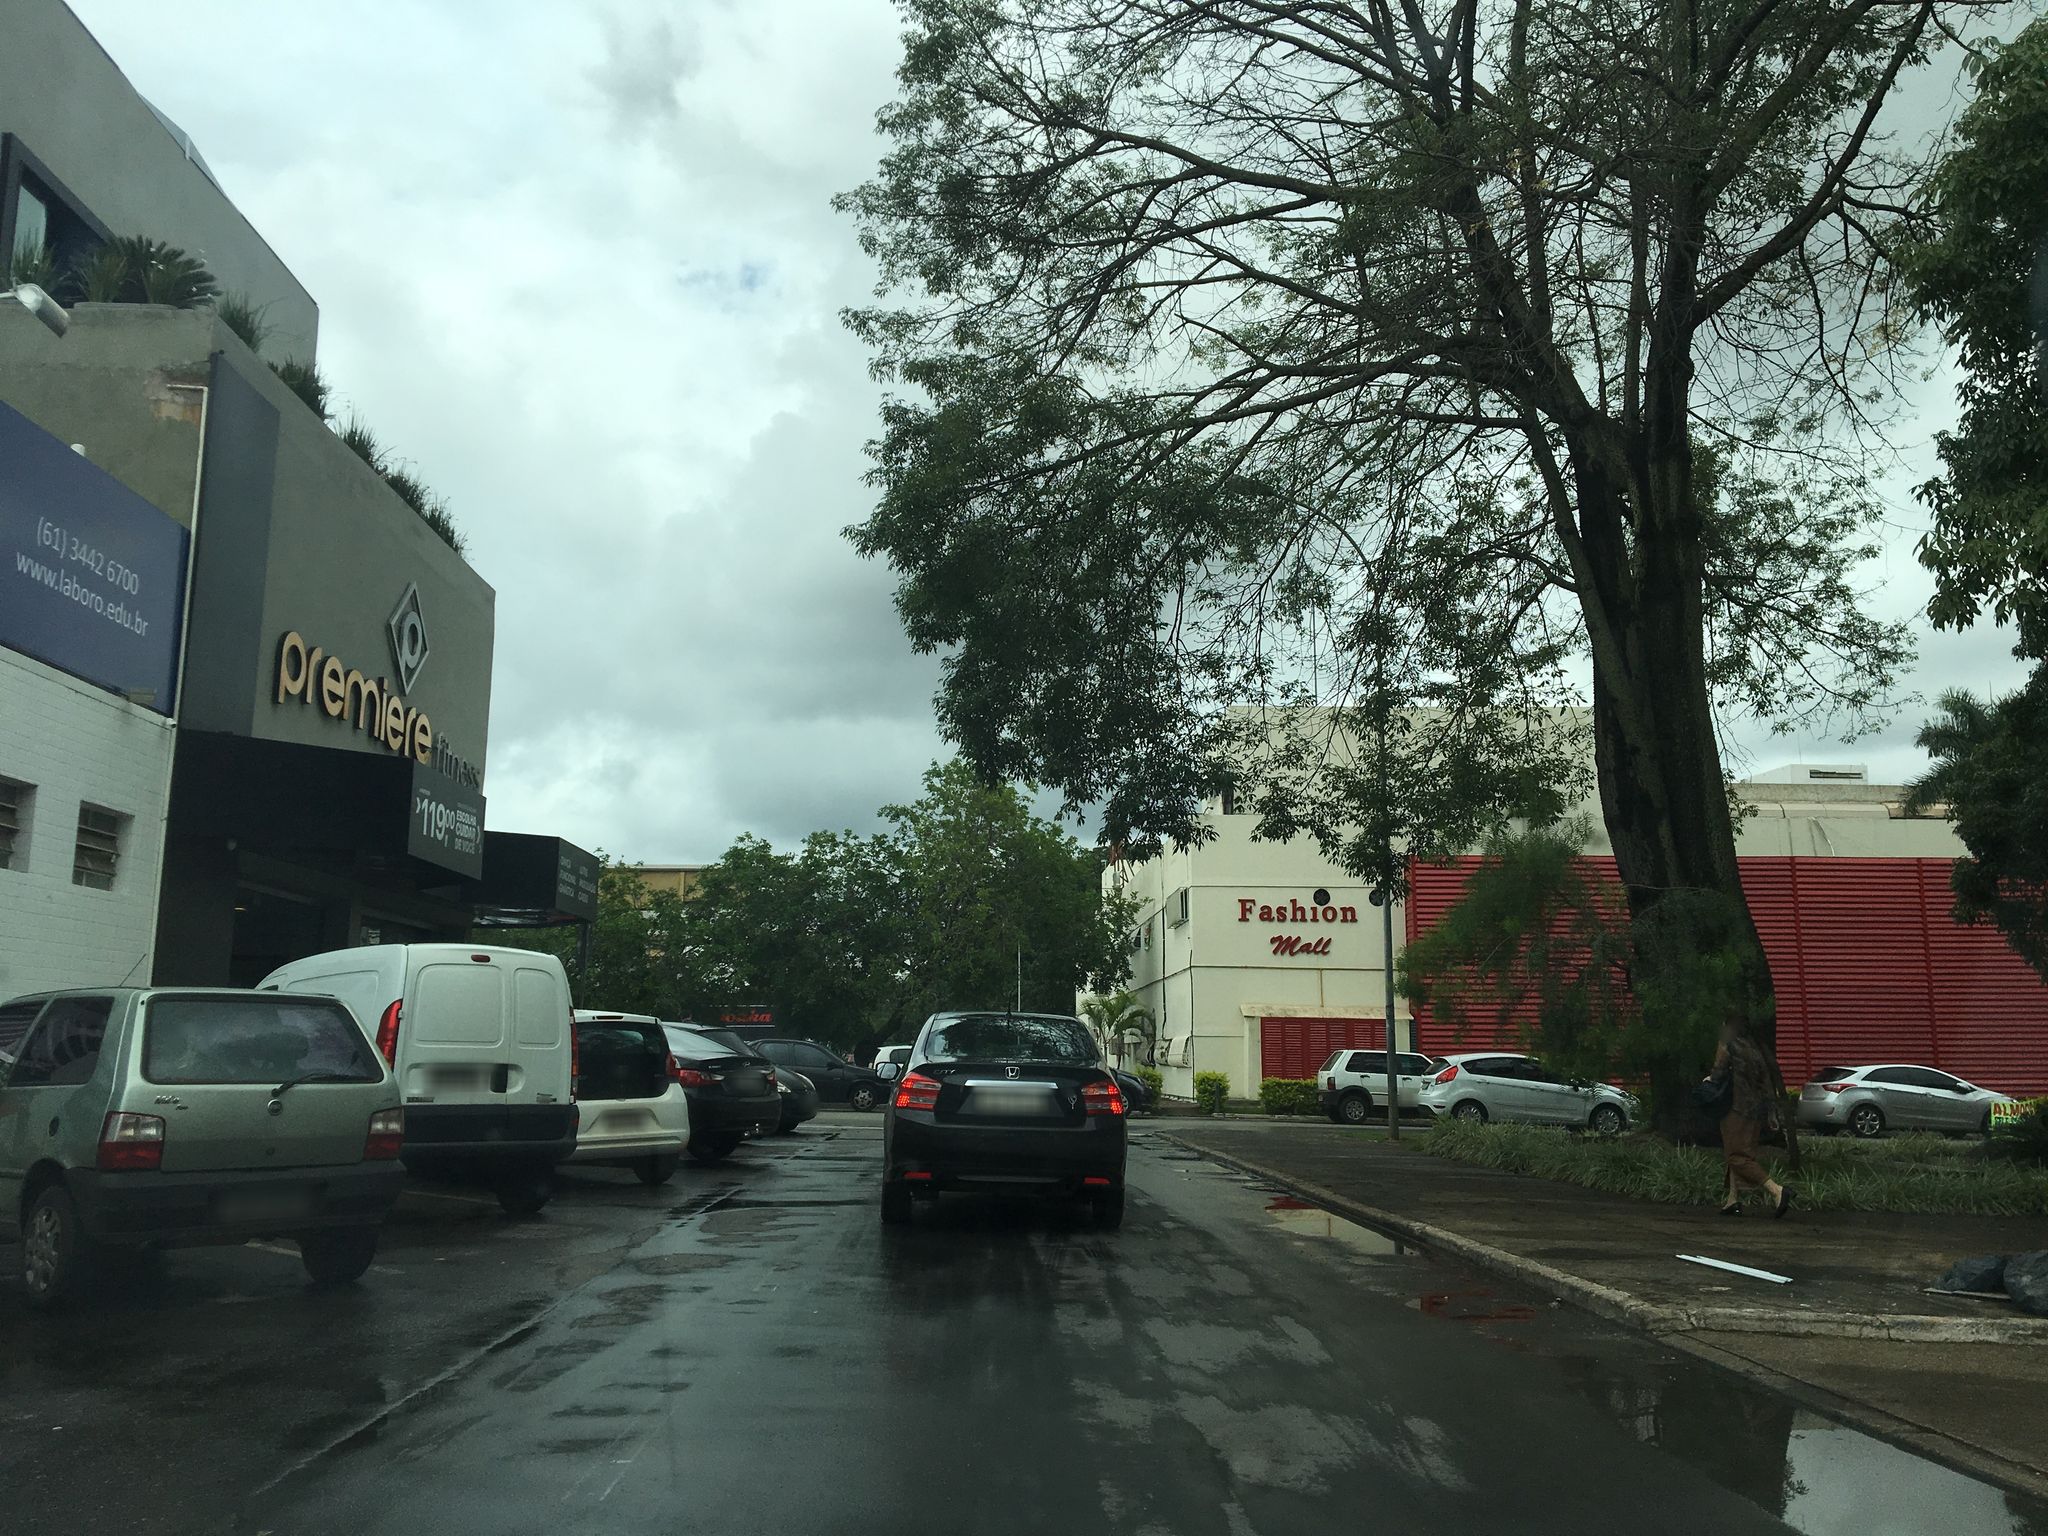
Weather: cloudy
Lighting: day
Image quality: good
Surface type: driving surface
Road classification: tertiary
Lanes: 2, 1
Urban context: urban centre
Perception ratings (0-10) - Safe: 3.62, Lively: 4.57, Beautiful: 8.69, Boring: 1.87, Depressing: 5.38, Wealthy: 6.05